Interaction volume radius: 5 \u00c5
Interaction volume height: 25 \u00c5
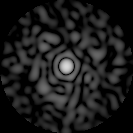
Disorder parameter: 0.8248